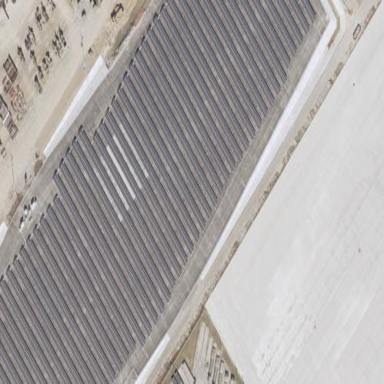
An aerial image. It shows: Solar power plant utilizing photovoltaic technology to generate electricity.